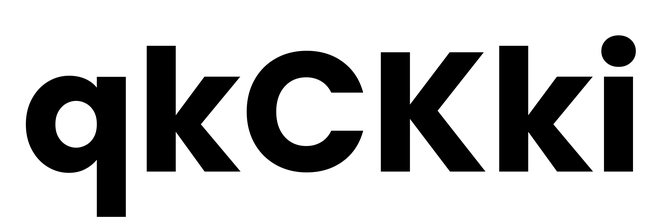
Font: Poppins-Bold